Question: I have a quick question, should be relatively simple for those who have some more experience in WMI-command processor than I do (and since I'm an absolute beginner thats not hard :-) )
I fail to understand why wmic /format switch works the way it does. I open up cmd.exe and type
'''
wmic process list brief /format:htable > processlist.html
'''
this does exactly what I want and no bothers further on. Whereas if I go to wmic processor, and try to execute the same command exactly as above...
'''
wmic:root\cli>process list brief /format:htable > processlist.html
'''
I receive the error tag: "Invalid XSL format (or) file name."

Here goes the screenshot. Note I have already copied XSL files from wbem to sys32 dir
Can someone explain to me why these 2 commands that for me look exactly the same, with the only difference that one is executed outside wmic environment and the other one is from inside, the latter one doesn't work? I just fail to understand it.
Please advise so I can comprehend this a bit better! :-)
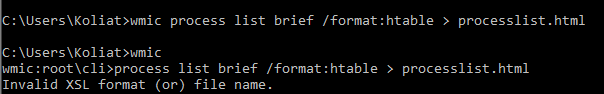
Answer: You are attempting to use CMD.EXE '>' redirection while you are within the interactive WMIC context. That can't work.
You can use the WMIC '/output:filename' switch while in interactive mode. Each subsequent command will overwrite the output of the previous command. You can get multiple commands to go to the same file by using '/append:filename' instead. You can reset the output back to stdout using '/output:stdout'.
'''
/output:processlist.html
process list brief /format:htable
/output:stdout
'''